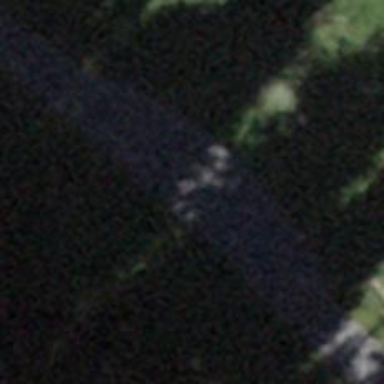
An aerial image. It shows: Passing place on the road.